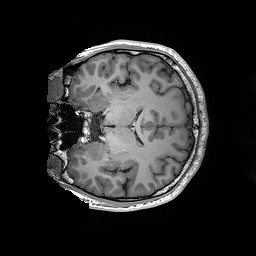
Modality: T1w
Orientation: coronal
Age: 24
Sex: male
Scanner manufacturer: siemens
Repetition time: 2.2 s
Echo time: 0.00244 s